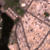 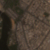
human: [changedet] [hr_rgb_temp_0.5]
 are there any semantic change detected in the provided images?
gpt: Nothing has changed.